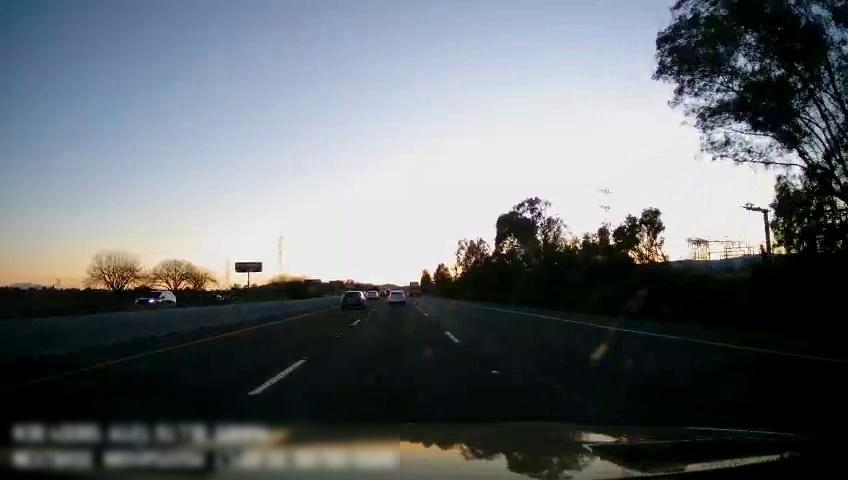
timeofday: Day
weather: Sunny
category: Drivable Space
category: Vehicles | Car
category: Vehicles | SUV
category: Vehicles | Car
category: Vehicles | Car
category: Vehicles | Truck
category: Lanes | Current Lane
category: Lanes | Current Lane
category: Lanes | Alternate Lane
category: Lanes | Alternate Lane